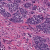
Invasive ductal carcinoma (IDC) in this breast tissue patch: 1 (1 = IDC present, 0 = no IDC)